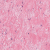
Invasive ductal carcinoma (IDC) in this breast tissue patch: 0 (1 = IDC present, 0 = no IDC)